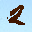
Label: 2